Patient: sex M, age 57
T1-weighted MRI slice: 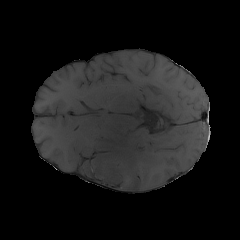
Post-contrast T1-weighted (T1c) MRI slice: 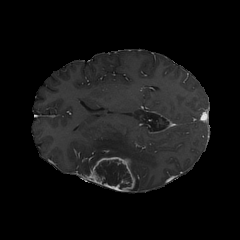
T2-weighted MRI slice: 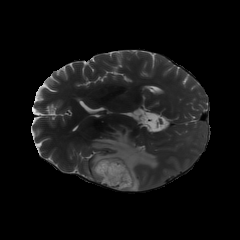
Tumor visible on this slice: yes
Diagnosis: Glioblastoma, IDH-wildtype
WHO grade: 4